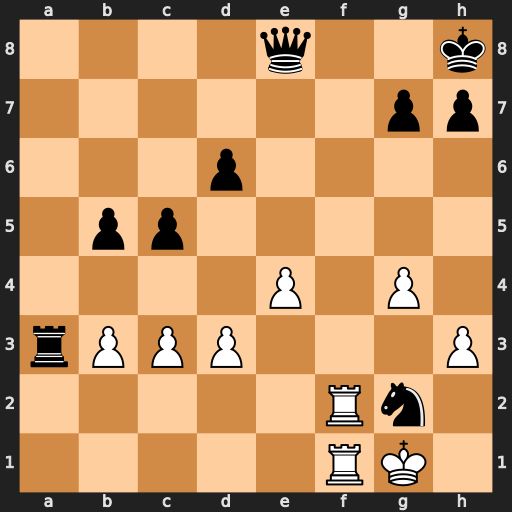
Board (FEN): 4q2k/6pp/3p4/1pp5/4P1P1/rPPP3P/5Rn1/5RK1
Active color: w
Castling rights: -
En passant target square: -
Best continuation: Rf8+ Qxf8 Rxf8#